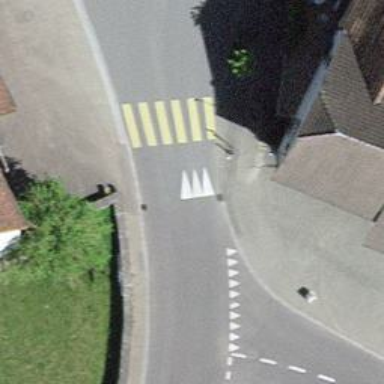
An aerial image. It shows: Zebra crossing on the road.